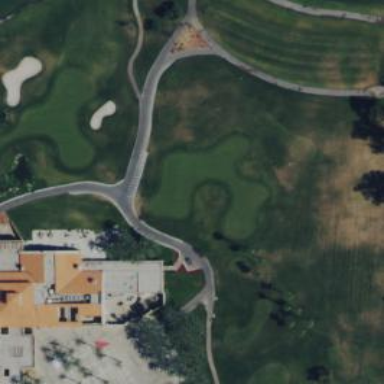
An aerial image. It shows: Lush grassy golf green.